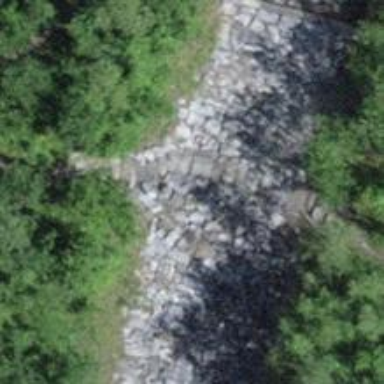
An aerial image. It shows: Path that includes ford.